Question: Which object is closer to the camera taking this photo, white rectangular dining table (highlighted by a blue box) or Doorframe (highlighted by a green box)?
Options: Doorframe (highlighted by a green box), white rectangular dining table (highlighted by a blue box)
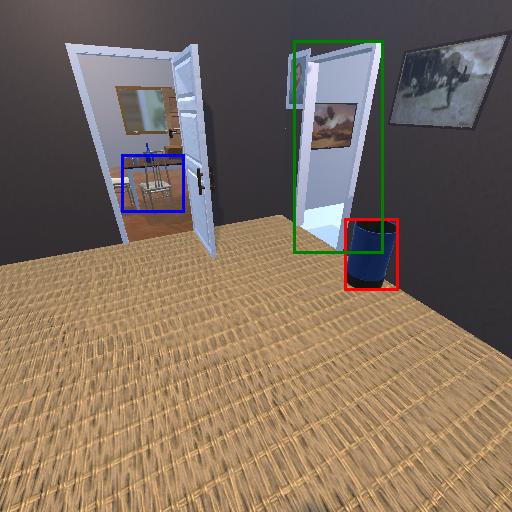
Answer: Doorframe (highlighted by a green box)